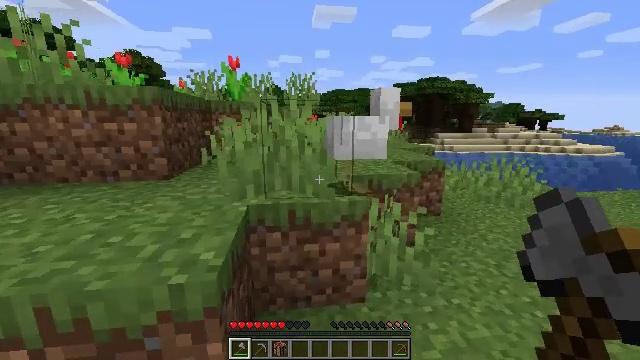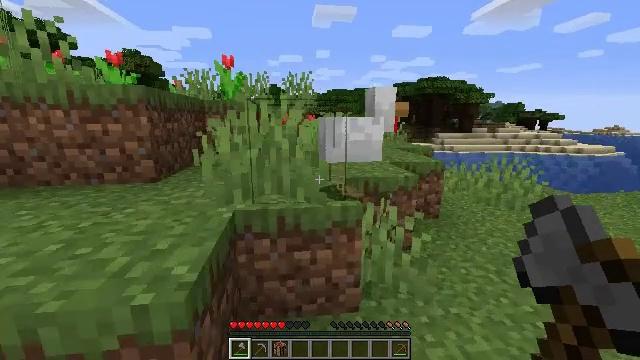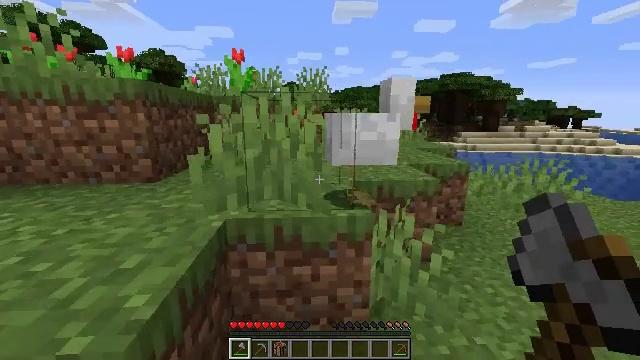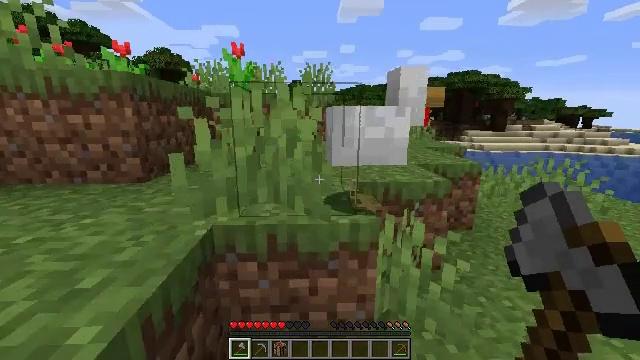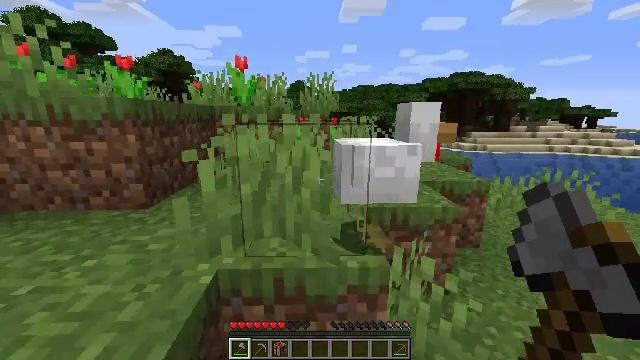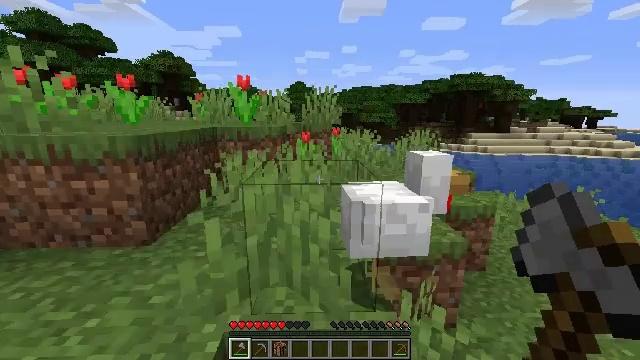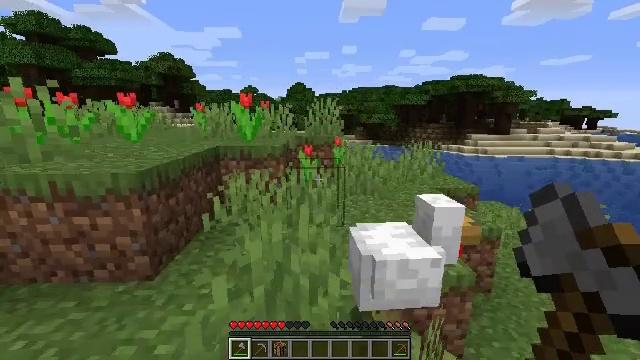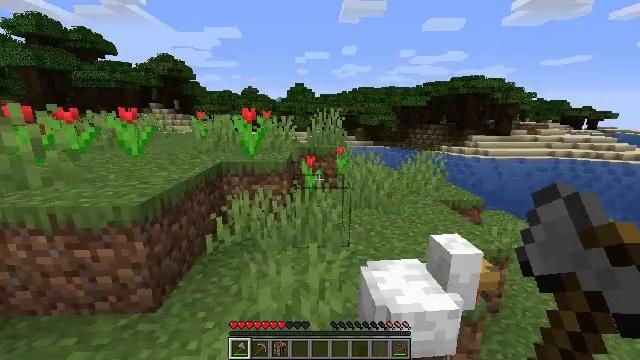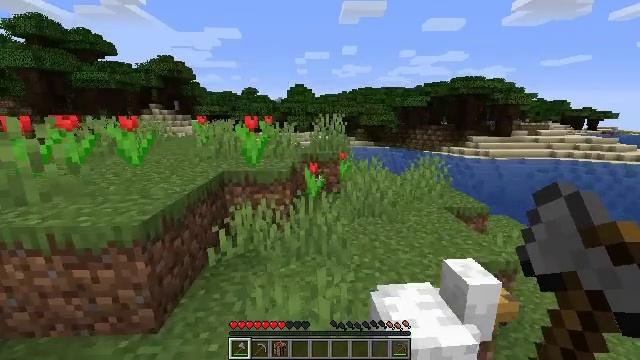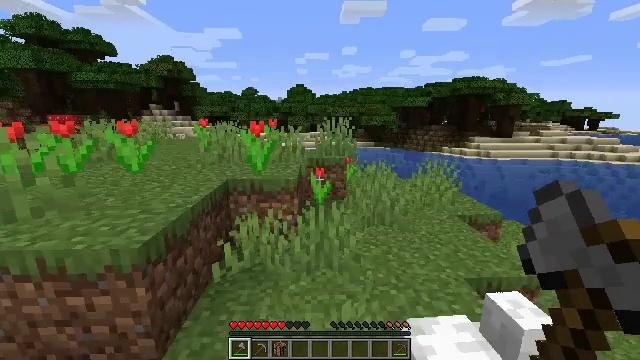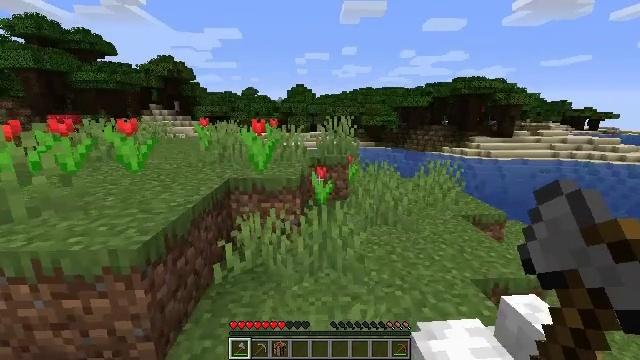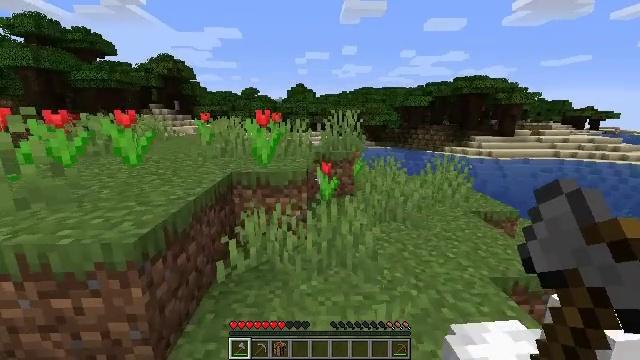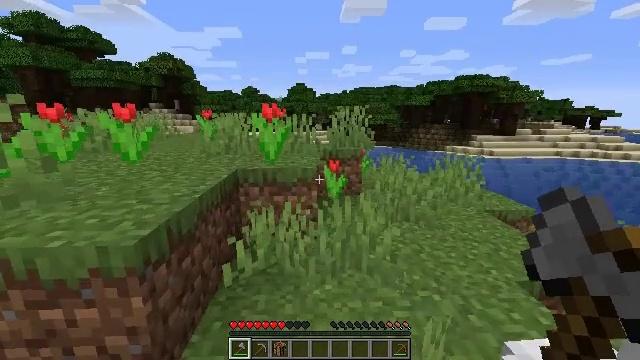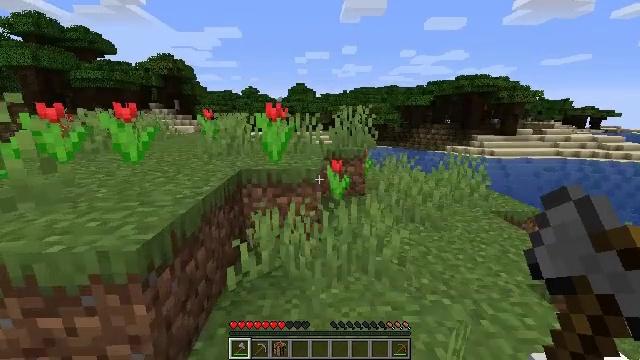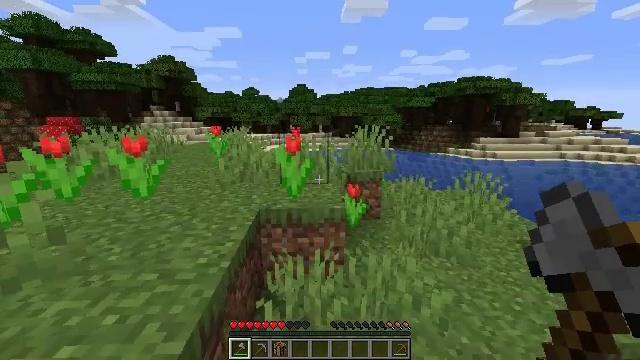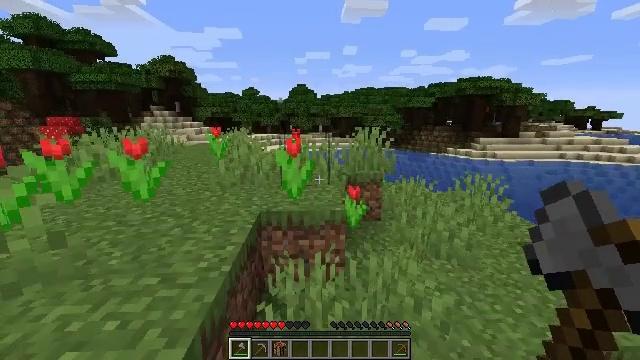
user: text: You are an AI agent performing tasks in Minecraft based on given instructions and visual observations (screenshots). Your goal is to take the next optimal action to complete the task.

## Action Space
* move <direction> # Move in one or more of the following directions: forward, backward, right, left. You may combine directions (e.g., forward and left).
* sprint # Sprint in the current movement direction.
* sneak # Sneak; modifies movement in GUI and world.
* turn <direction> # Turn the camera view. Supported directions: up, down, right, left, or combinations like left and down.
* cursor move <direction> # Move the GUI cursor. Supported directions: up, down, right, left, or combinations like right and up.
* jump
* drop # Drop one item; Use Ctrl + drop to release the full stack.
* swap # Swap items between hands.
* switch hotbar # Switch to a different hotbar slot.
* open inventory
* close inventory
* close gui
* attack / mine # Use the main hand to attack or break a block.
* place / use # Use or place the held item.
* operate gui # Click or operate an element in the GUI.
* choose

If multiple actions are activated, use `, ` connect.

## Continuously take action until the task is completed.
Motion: motion action
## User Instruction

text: Break the seagrass in the ocean.
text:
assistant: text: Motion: move forward
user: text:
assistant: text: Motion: move forward, turn left
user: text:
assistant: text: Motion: move forward, turn left
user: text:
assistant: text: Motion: move forward and move left, jump
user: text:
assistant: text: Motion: move forward and move left, jump
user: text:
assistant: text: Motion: move forward and move left, jump
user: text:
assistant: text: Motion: move forward and move left, jump
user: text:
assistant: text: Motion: move forward and move left, jump
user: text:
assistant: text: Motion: move forward and move left, jump
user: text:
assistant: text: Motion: move forward and move left, jump
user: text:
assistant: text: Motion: move forward and move left, jump
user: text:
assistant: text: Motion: move forward and move left, jump
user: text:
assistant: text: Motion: move forward and move left, jump
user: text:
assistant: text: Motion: move forward and move left, jump
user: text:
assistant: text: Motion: move forward, jump
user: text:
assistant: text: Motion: move forward, jump
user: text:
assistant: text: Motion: move forward, jump
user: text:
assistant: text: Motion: move forward, jump
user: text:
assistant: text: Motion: move forward
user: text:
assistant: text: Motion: move forward, turn left and down
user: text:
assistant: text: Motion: move forward, turn left and down
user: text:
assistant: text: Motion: move forward
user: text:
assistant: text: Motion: move forward, jump
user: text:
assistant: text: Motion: move forward, jump
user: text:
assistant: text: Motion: move forward, jump
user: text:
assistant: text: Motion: move forward, turn left, jump
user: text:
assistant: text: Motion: move forward, turn left, jump
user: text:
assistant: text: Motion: move forward, turn left, jump
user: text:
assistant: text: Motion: move forward, turn left, jump
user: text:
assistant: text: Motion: move forward, turn left and up, jump